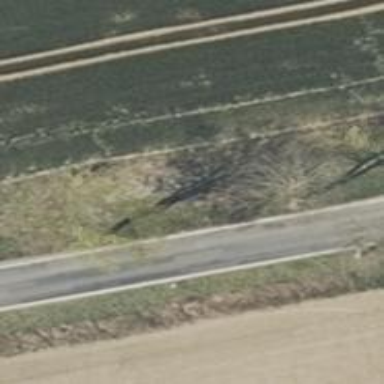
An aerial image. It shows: Deciduous tree with broadleaved leaves.